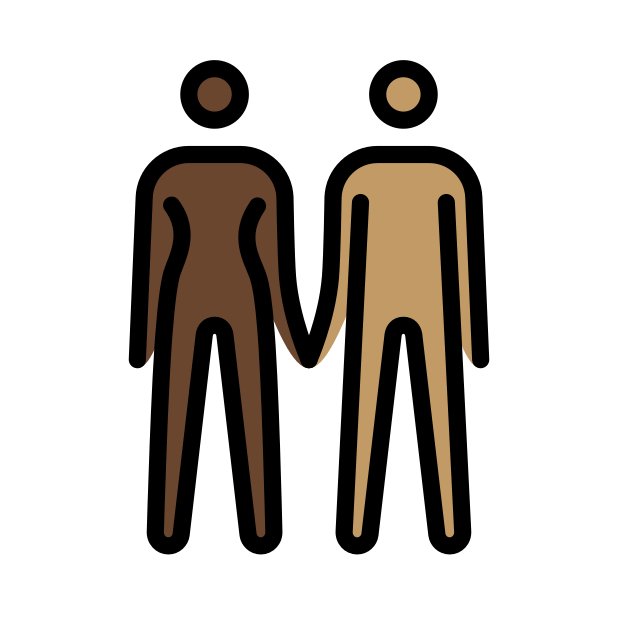
woman and man holding hands: dark skin tone, medium skin tone